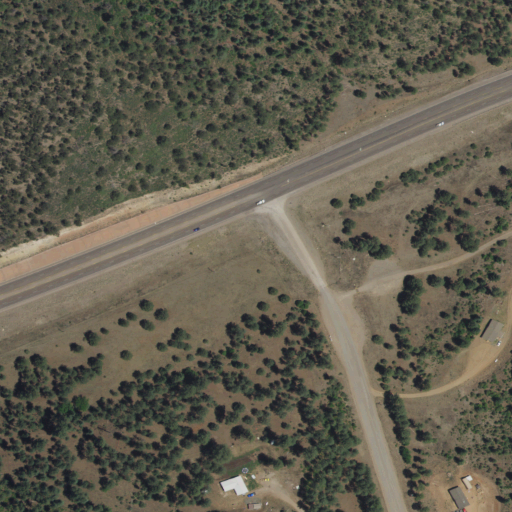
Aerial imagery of valley in New Mexico named Fence Canyon containing evergreen forest, open development, medium intensity development, low intensity development, and shrub